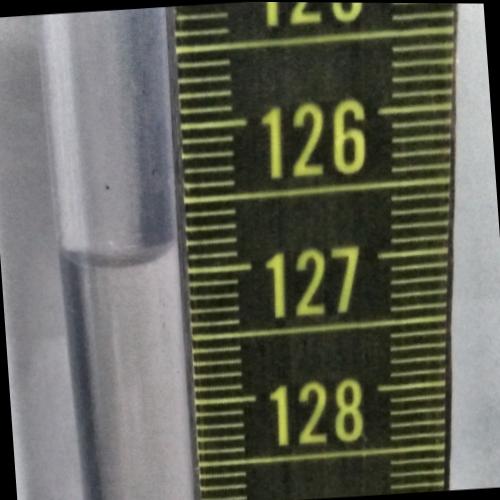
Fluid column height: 126.9 cm